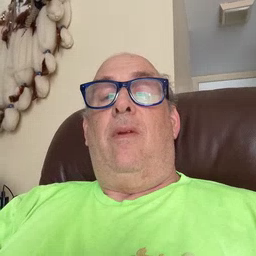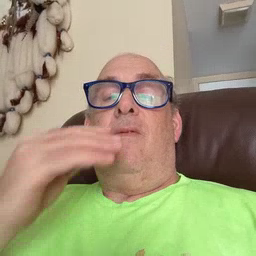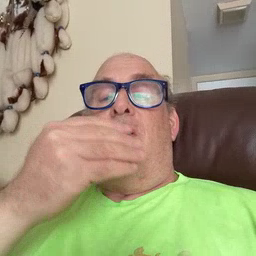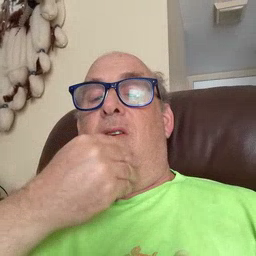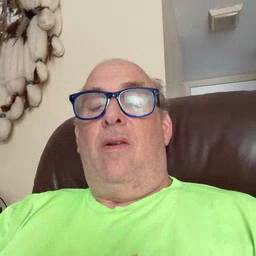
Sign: flower